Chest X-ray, PA view. Patient: 50 years old, sex M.
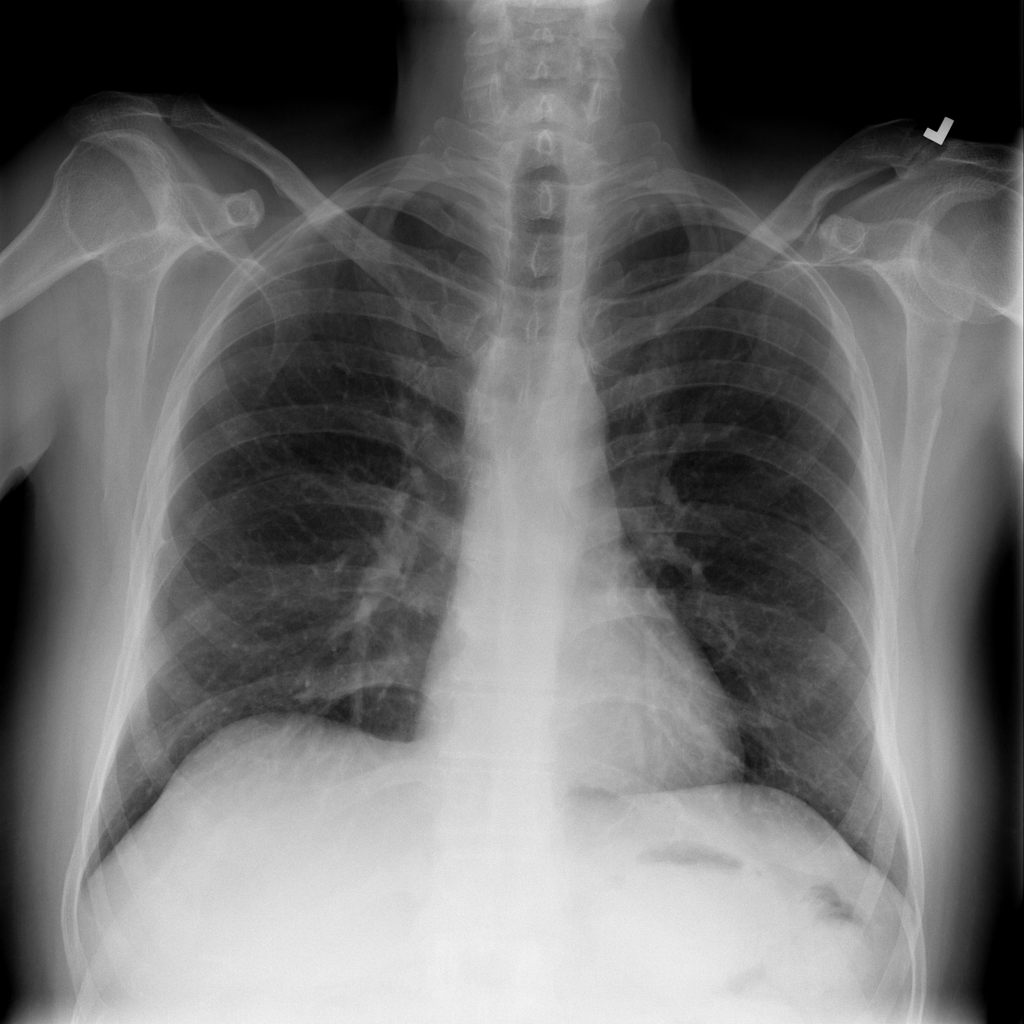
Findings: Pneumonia